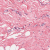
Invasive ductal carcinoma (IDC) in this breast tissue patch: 0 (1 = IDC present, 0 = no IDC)